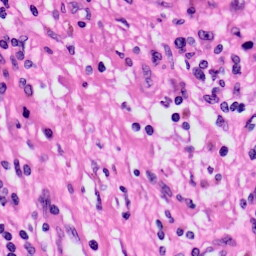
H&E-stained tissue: Skin